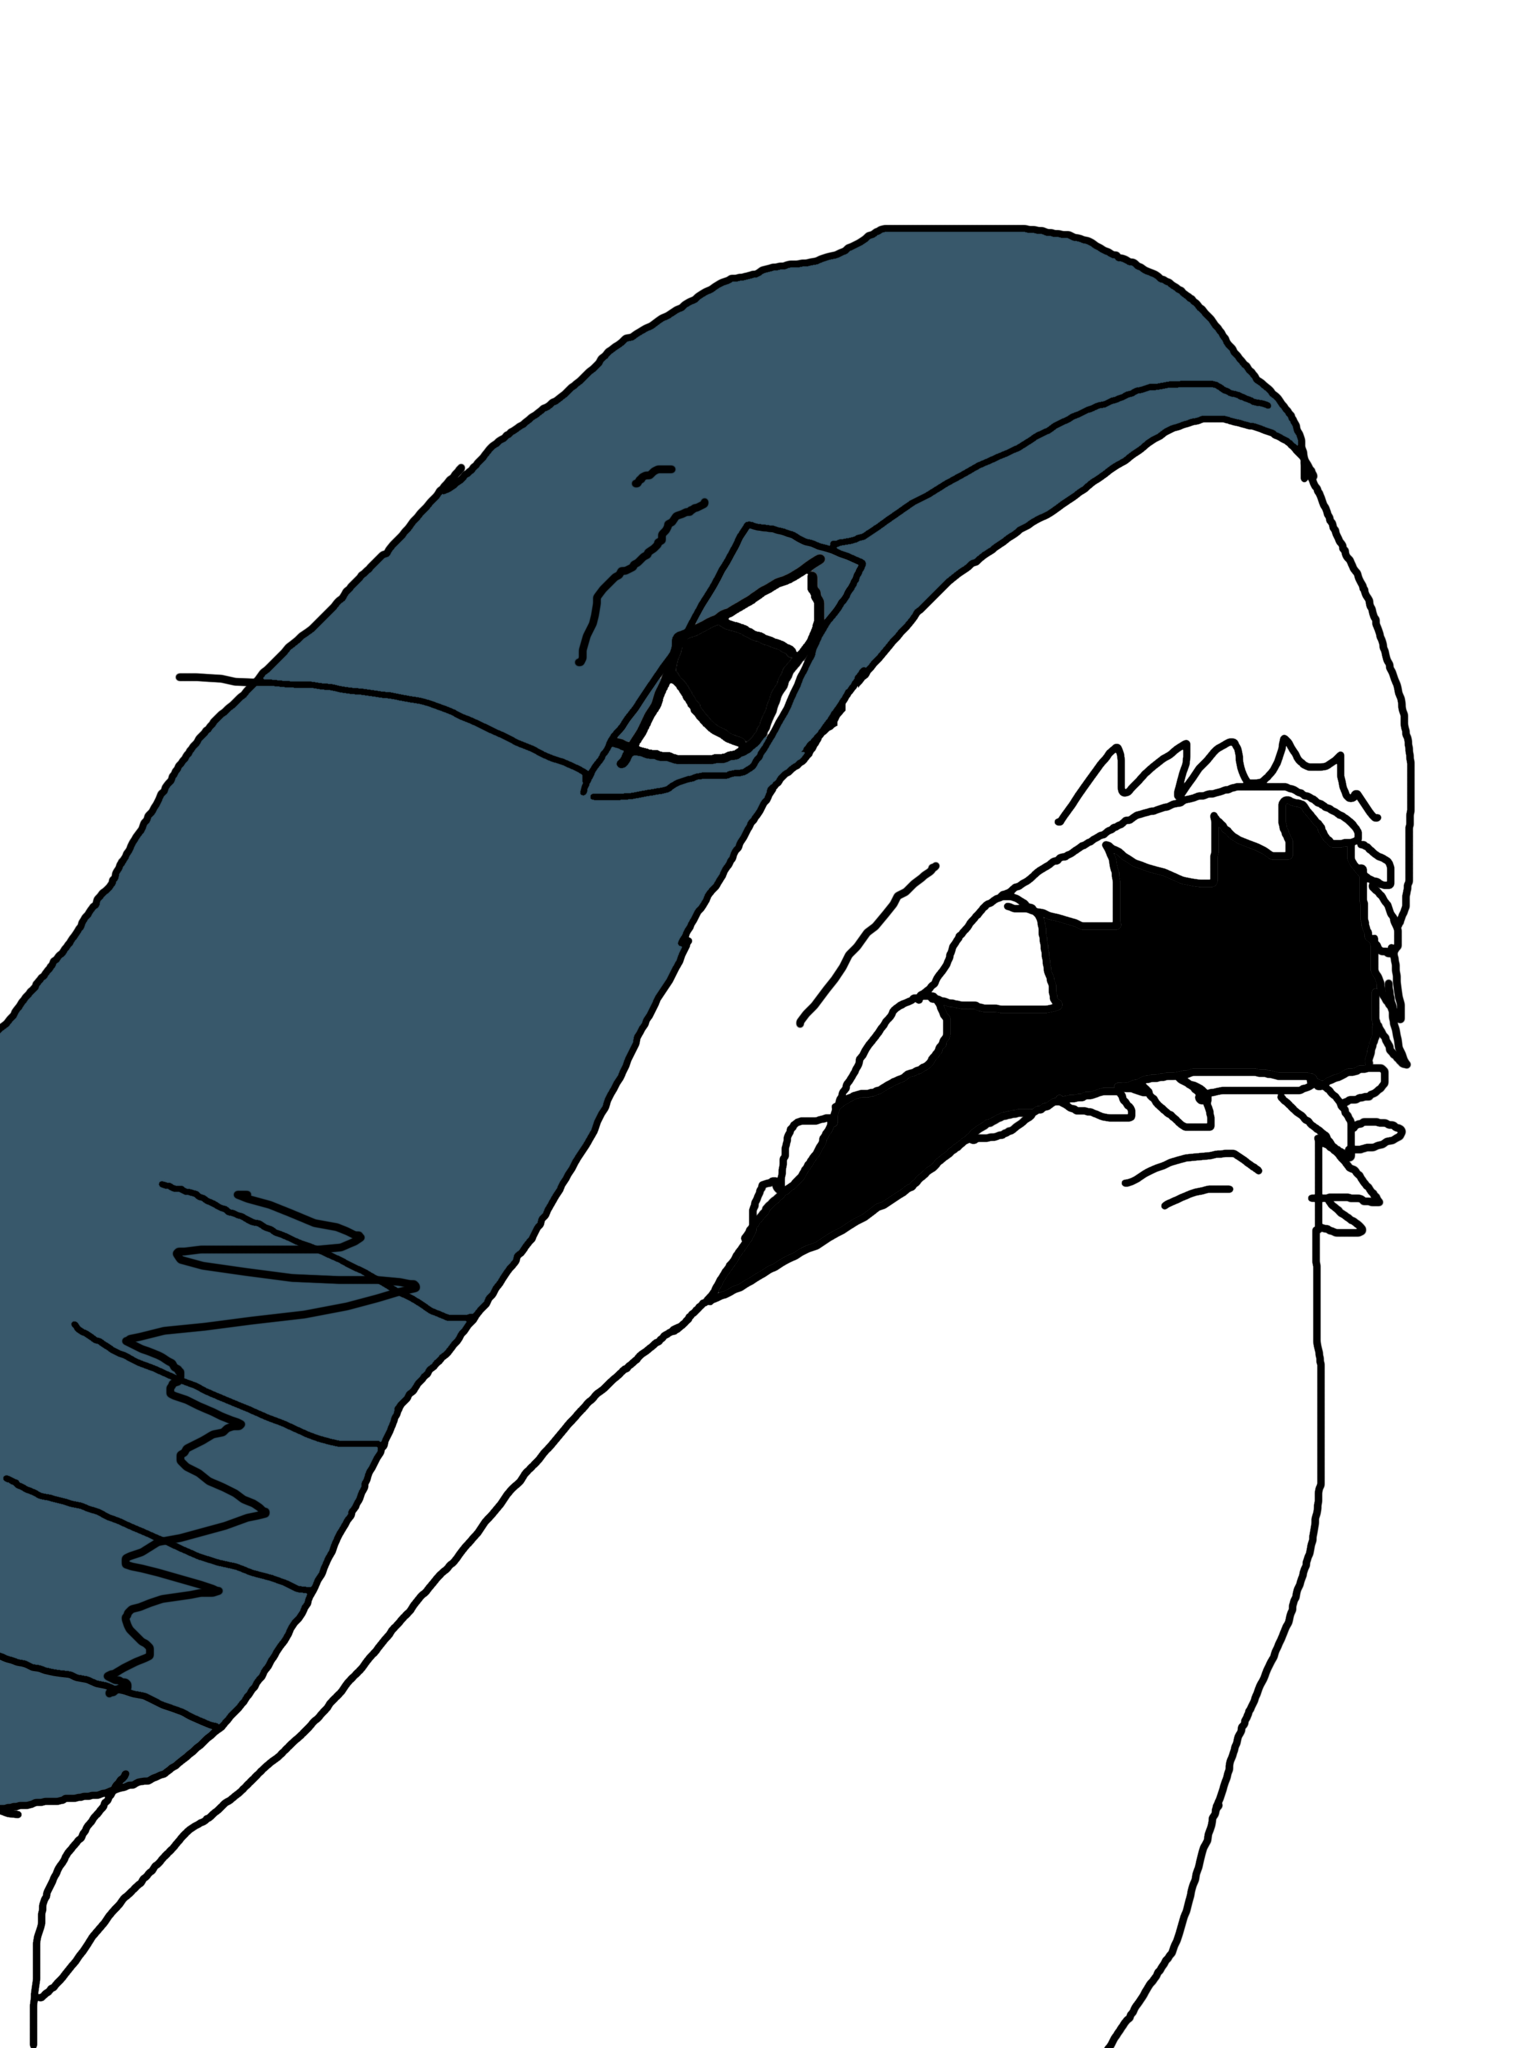
Label: 5_Objakt